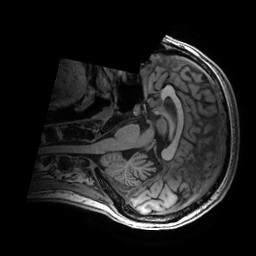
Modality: T1w
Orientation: sagittal